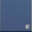
Piece: xx